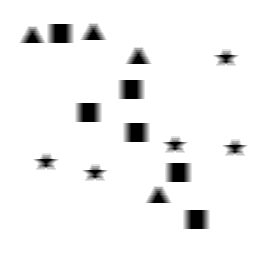
Squares: 6
Triangles: 4
Stars: 5
Total shapes: 15